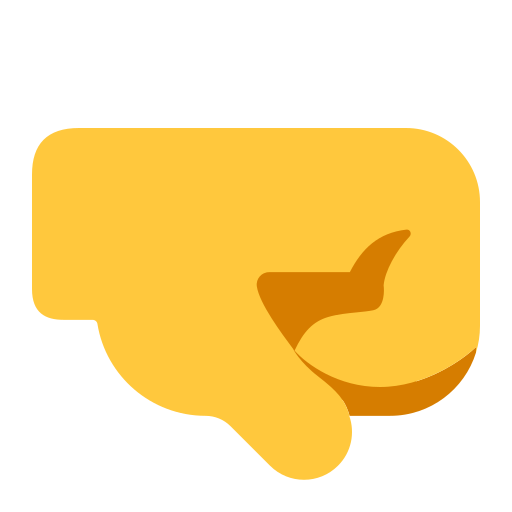
right facing fist flat default